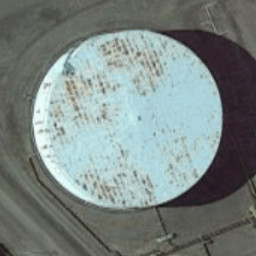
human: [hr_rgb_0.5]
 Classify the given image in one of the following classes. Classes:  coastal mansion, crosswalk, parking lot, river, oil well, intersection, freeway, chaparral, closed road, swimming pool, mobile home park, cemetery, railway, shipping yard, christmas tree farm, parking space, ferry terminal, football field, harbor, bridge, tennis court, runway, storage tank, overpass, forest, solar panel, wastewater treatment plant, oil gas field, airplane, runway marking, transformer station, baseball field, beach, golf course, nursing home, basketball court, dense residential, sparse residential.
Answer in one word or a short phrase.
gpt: storage tank